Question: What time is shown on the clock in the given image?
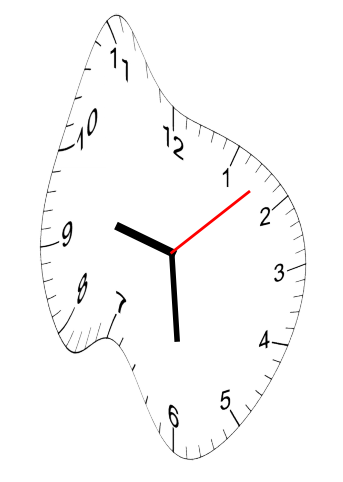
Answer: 09:29:08